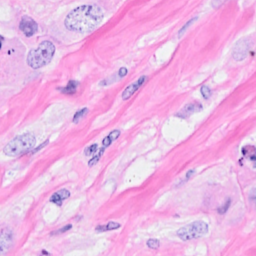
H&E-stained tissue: Breast